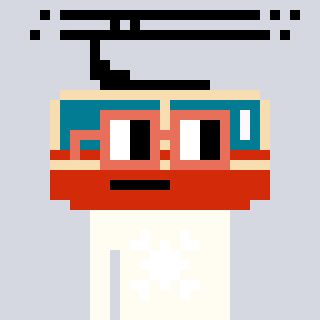
a pixel art character with square orange glasses, a tram wagon-shaped head and a grayscale-colored body on a cool background